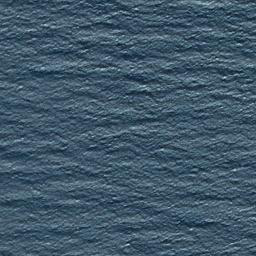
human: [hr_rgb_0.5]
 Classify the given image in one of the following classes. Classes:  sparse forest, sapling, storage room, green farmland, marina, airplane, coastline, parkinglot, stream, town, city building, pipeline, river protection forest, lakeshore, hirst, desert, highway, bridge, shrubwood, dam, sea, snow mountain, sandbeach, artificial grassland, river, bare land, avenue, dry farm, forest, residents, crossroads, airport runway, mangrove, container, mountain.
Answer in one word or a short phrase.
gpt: sea